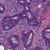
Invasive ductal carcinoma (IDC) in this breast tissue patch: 1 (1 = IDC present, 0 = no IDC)